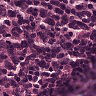
Metastatic tissue present: no